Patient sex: F
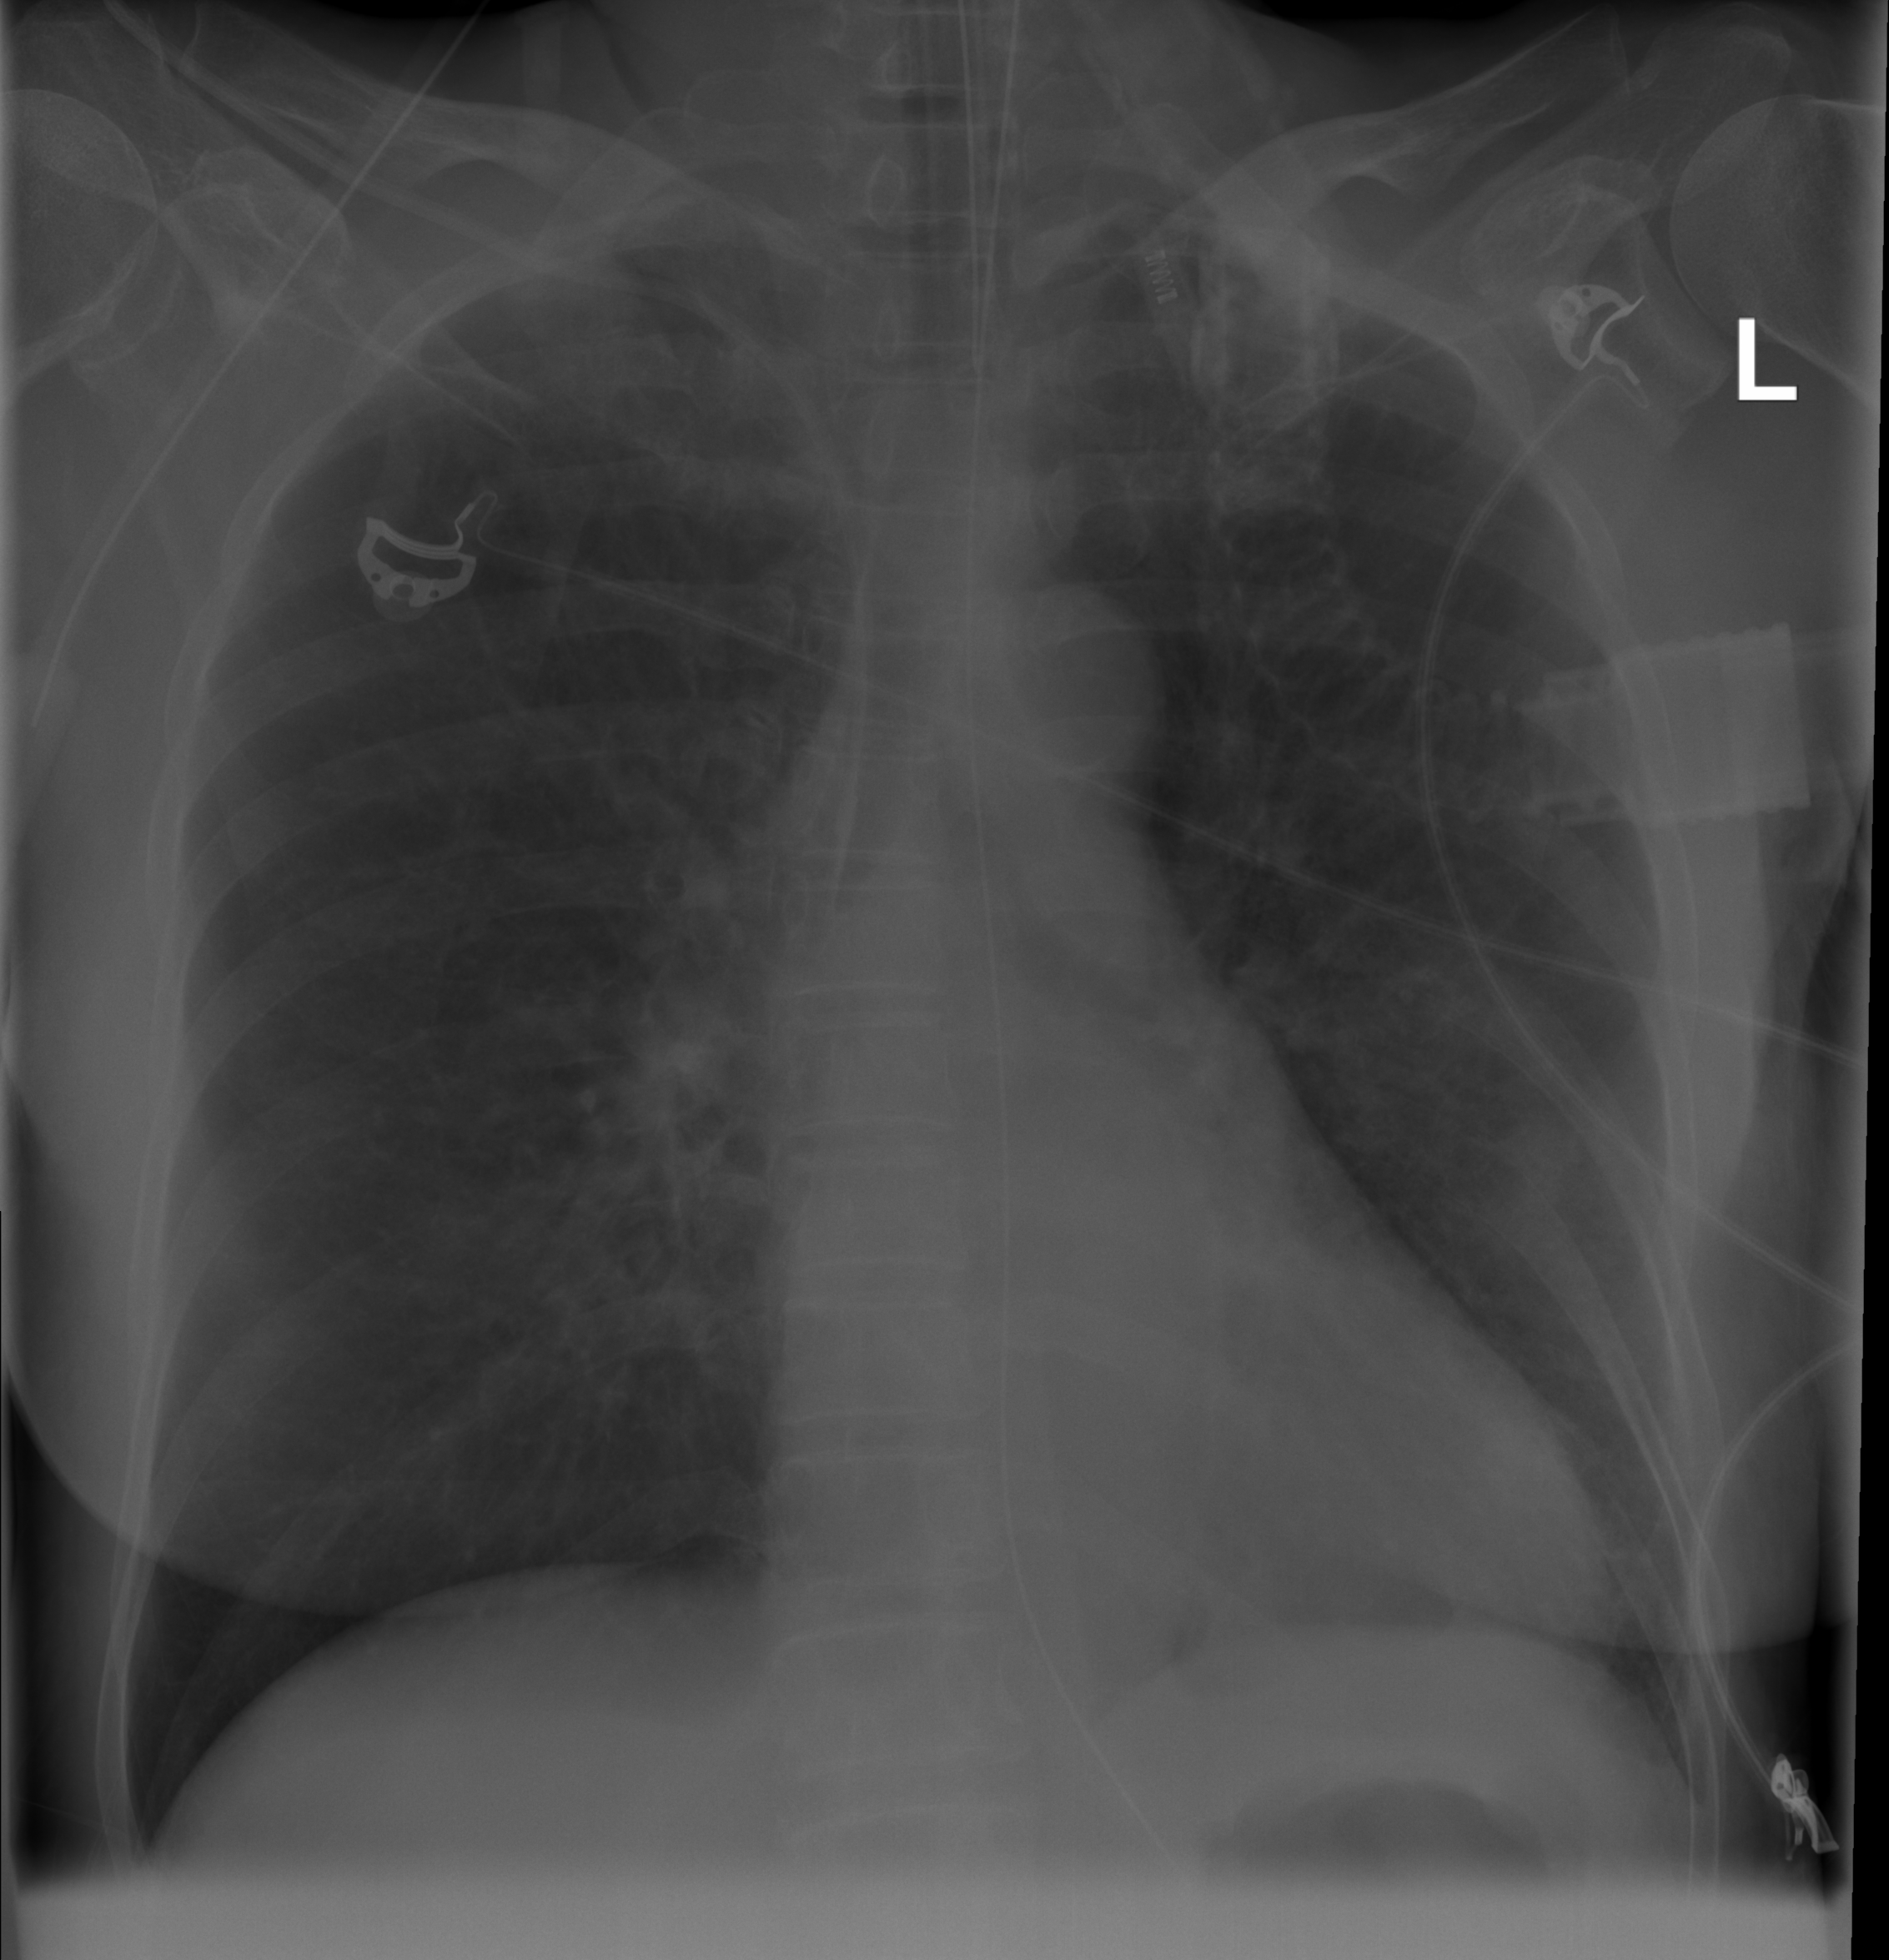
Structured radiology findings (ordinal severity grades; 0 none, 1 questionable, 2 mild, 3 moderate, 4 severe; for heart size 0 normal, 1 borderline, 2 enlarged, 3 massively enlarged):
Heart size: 0
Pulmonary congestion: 0
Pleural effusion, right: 0
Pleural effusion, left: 0
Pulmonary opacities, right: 2
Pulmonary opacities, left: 2
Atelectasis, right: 0
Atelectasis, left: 0